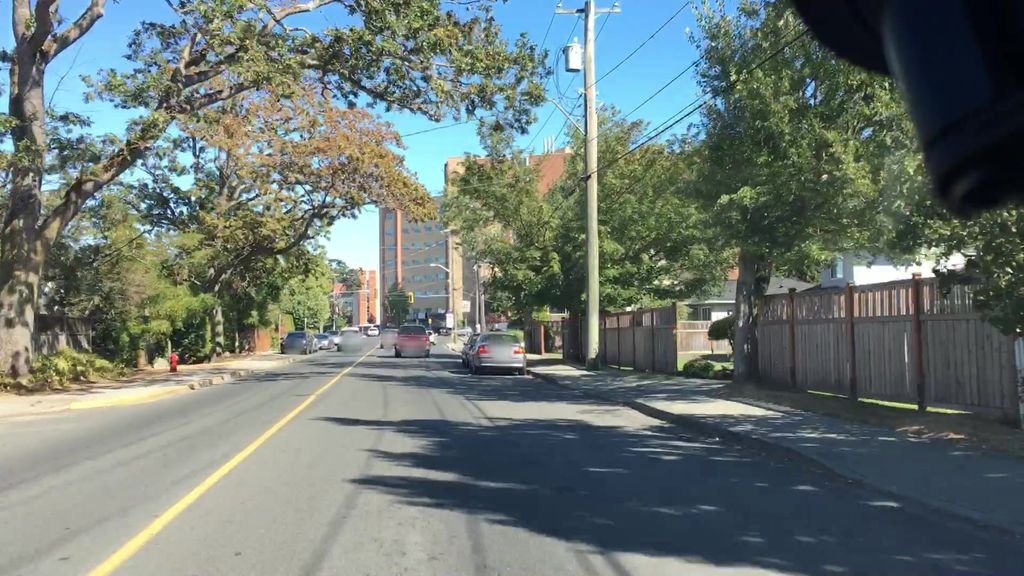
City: victoria